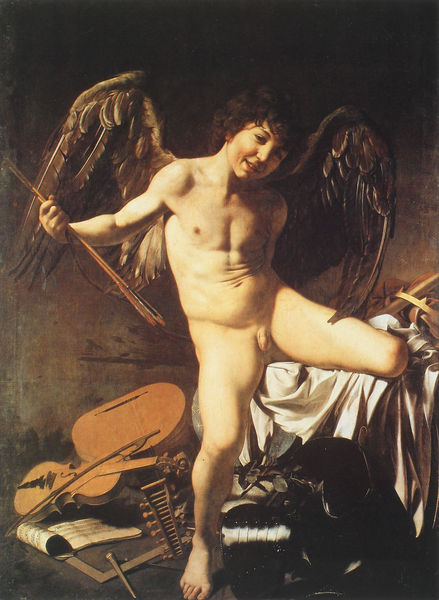
Titel: Sieghafter Amor
Künstler: Michelangelo Merisi da Caravaggio
Institution: Berlin, Staatliche Museen, Gemäldegalerie
Schlagwörter: akt, feder, flügel, gemälde, gott, hand, kopf, körper, nackt, braun, brust, licht, schwarz, tuch, arm, federn, halten, stehen, portrait, tücher, decke, kind, gitarre, instrumente, musik, locken, engel, beine, lächeln, bein, bogen, noten, spielen, notenblatt, notenblätter, notenheft, bauch, junge, erotik, lachen, spiel, penis, knabe, rüstung, bratsche, geige, violine, jüngling, mythos, spreizen, laute, amor, pfeil, pfeile, fidel, cupido, raffael, notenbuch, caravaggio, glockenspiel, 1650, teenager, kupido